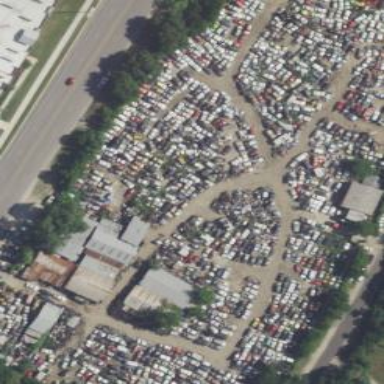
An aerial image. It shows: Industrial area designated for auto wrecking activities.